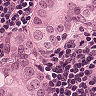
Metastatic tissue present: yes